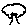
Label: tree